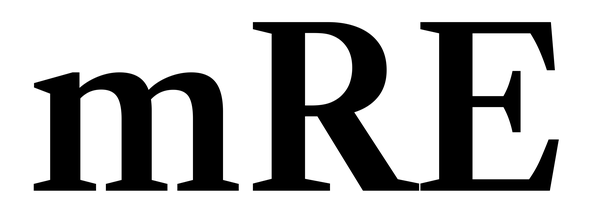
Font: LibreCaslonText_SemiBold